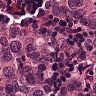
Metastatic tissue present: yes